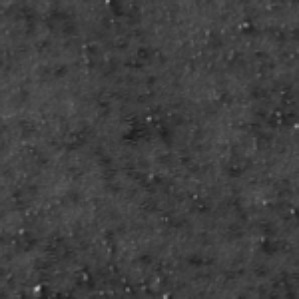
Label: frost